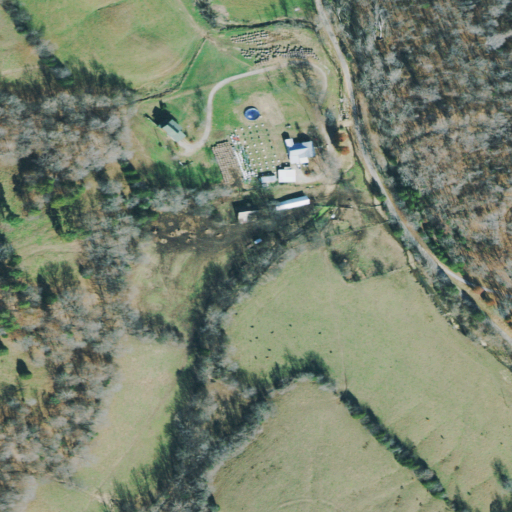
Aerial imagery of valley in Tennessee named Hurricane Hollow containing pasture, deciduous forest, open development, mixed forest, and low intensity development